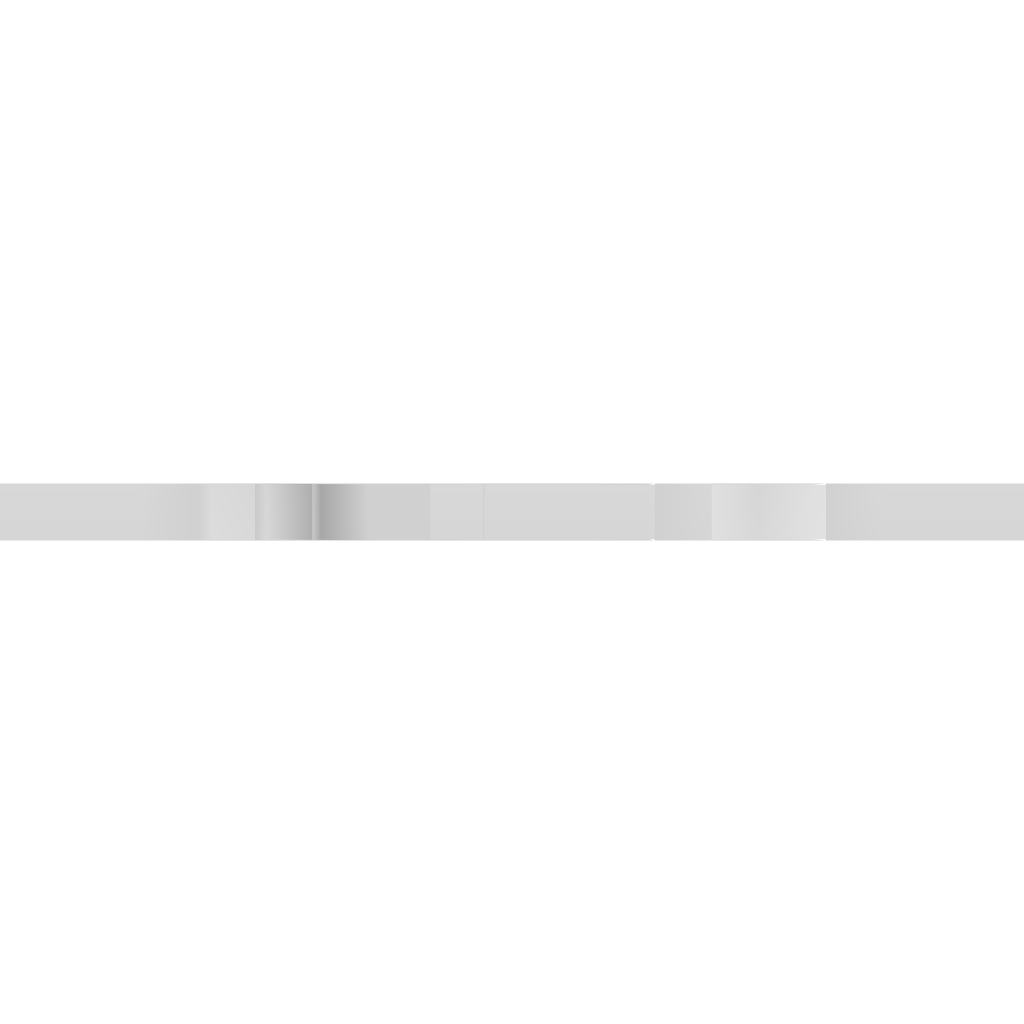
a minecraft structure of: Large Igloo bad low quality